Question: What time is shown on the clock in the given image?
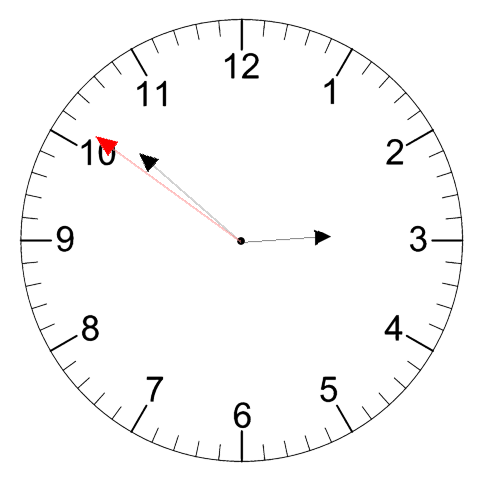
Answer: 02:51:51